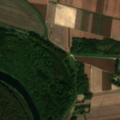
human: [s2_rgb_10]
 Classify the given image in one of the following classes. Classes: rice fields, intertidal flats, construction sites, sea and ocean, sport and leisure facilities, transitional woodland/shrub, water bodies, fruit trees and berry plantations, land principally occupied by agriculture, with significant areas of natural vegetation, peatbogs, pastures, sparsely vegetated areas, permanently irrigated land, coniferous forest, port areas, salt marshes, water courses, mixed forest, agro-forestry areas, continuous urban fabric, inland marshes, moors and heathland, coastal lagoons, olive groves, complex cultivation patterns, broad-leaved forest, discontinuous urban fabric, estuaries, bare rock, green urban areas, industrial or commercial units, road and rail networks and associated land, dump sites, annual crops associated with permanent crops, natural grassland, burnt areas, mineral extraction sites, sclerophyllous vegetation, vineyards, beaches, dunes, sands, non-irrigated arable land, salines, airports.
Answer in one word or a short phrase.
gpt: non-irrigated arable land, land principally occupied by agriculture, with significant areas of natural vegetation, broad-leaved forest, water courses